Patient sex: F
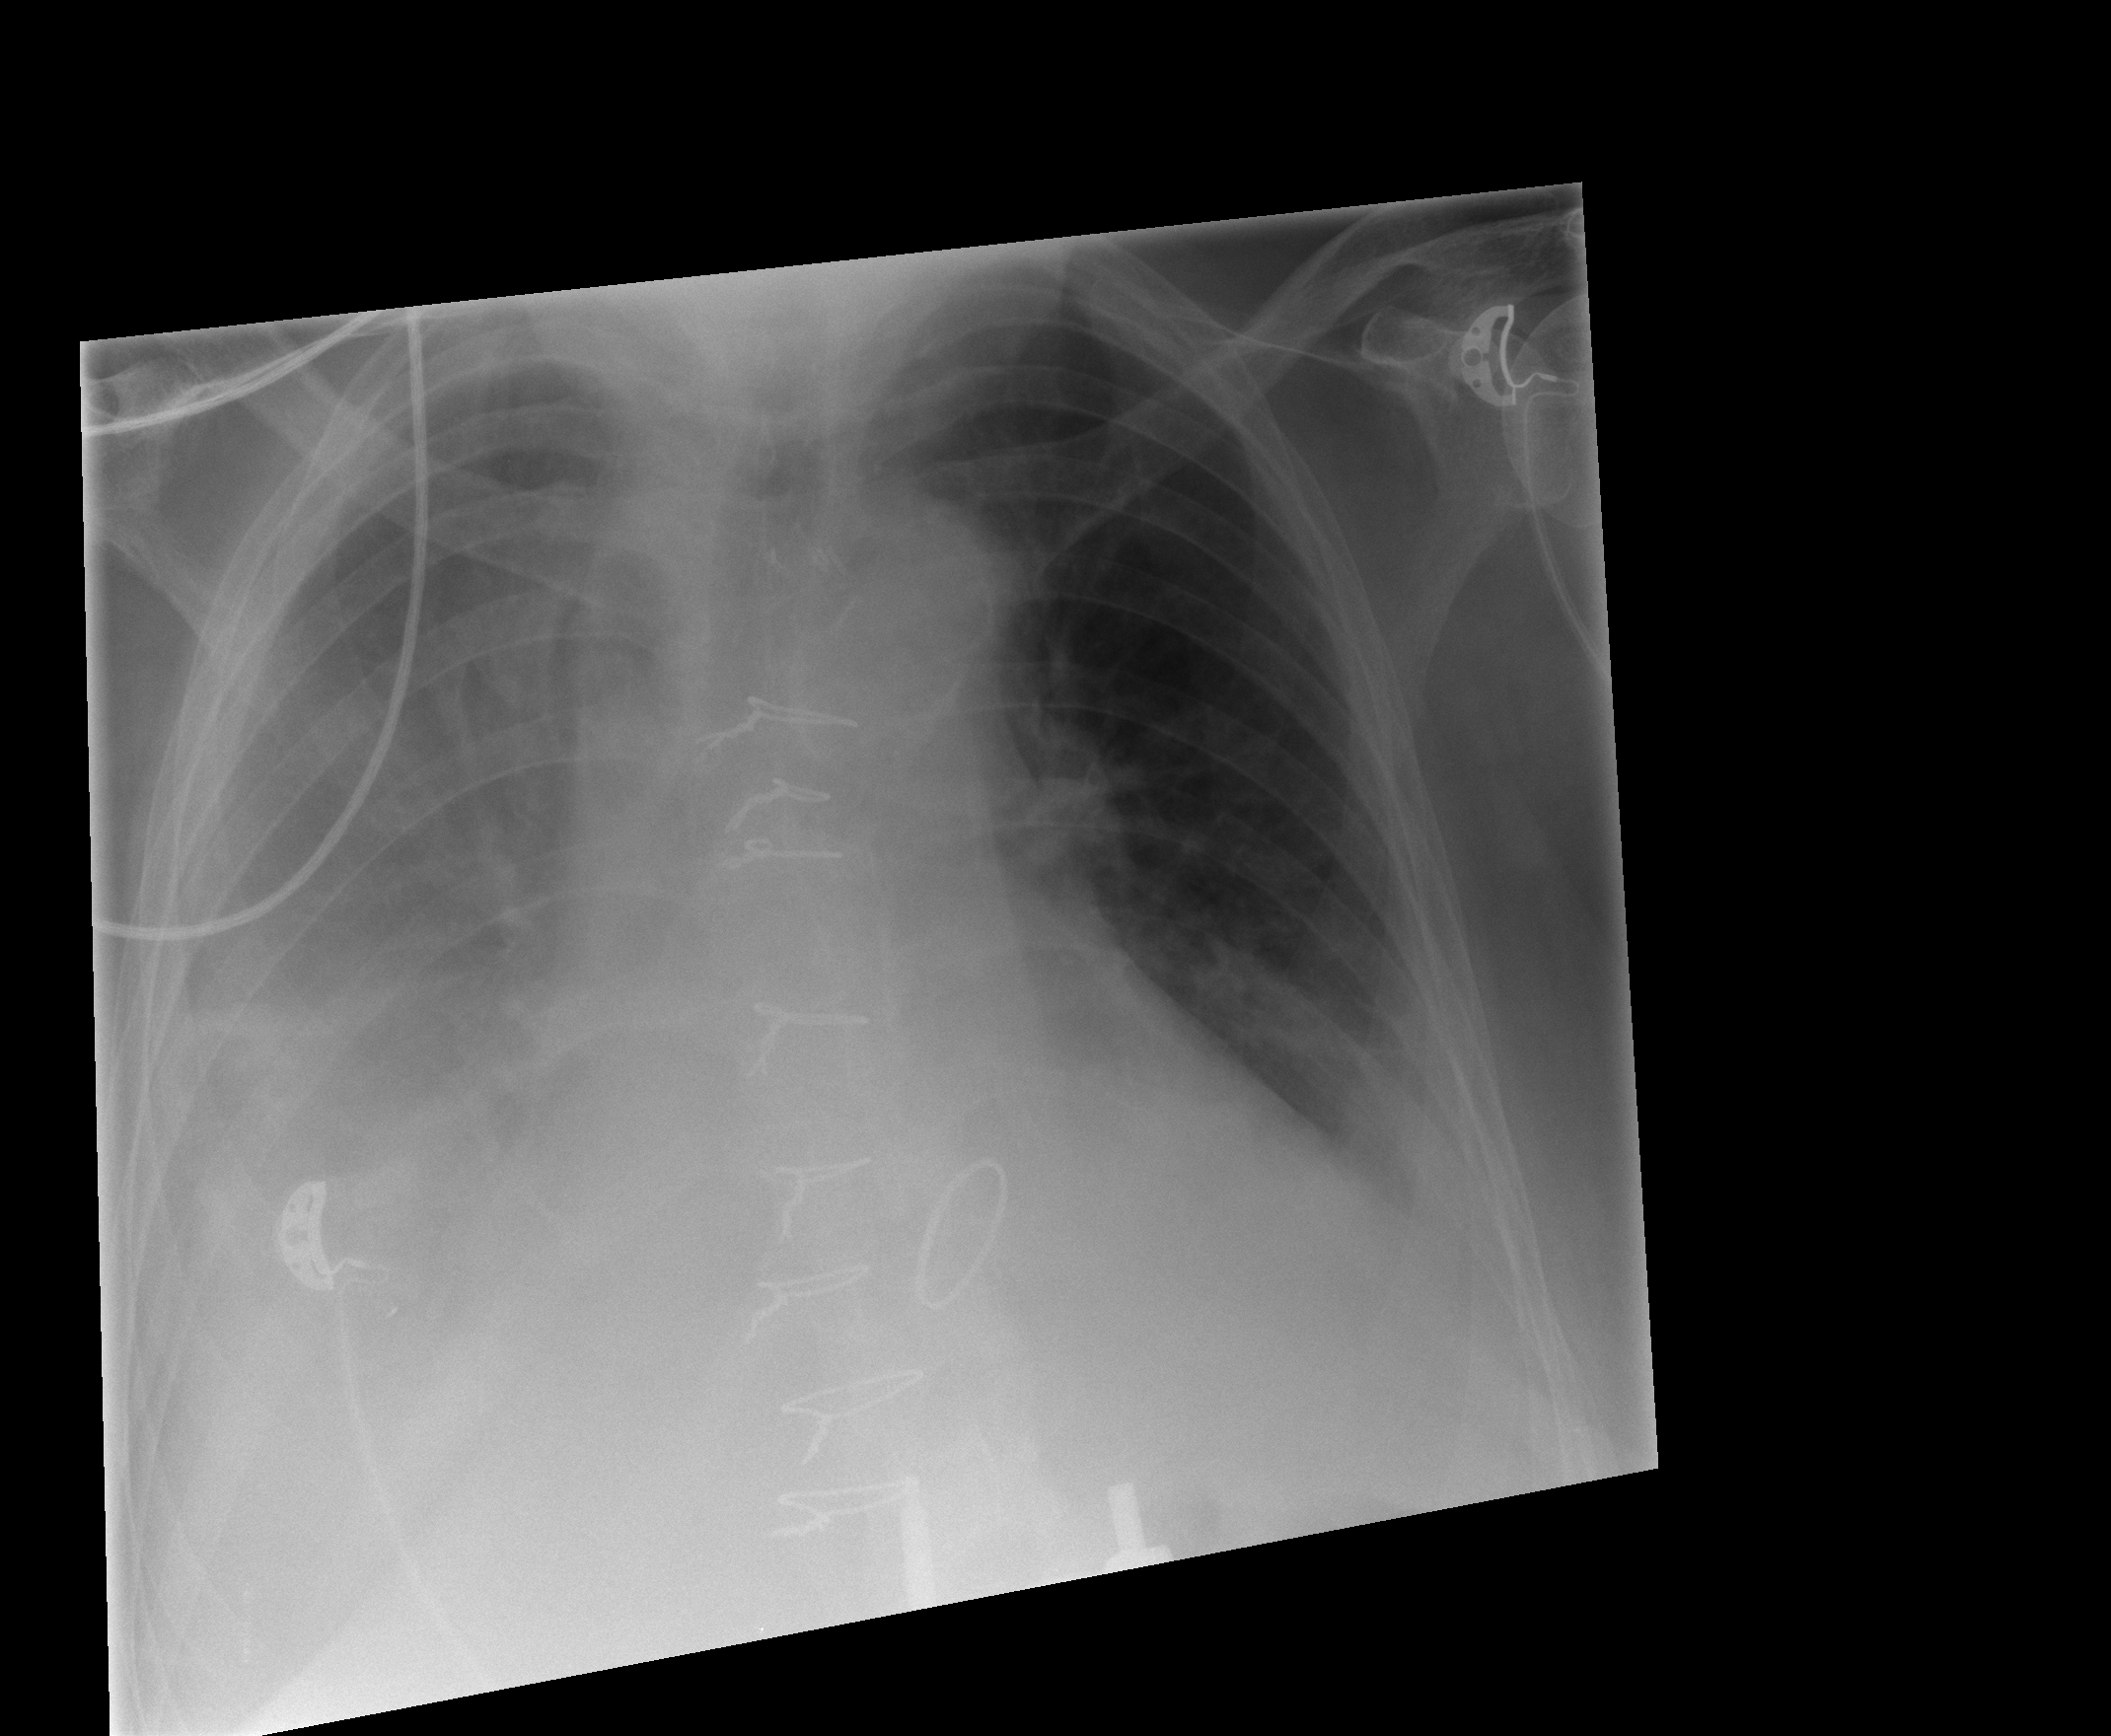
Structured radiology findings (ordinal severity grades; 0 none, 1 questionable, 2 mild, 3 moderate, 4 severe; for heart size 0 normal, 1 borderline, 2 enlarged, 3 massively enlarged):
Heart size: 2
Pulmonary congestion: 0
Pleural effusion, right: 3
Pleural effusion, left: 2
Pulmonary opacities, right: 0
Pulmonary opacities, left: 0
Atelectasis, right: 3
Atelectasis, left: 2